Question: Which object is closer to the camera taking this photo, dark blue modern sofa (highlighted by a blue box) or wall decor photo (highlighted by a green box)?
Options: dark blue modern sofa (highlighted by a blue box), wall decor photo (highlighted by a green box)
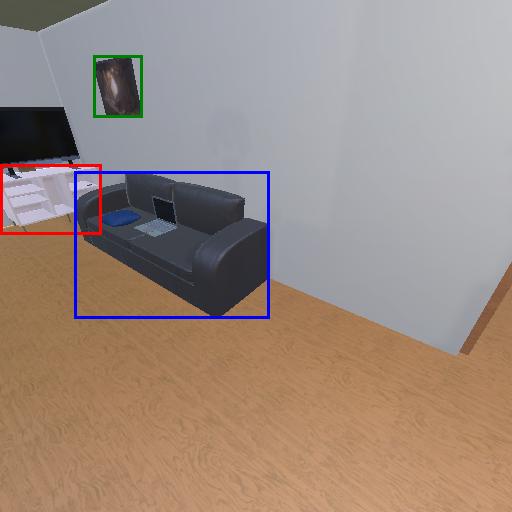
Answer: dark blue modern sofa (highlighted by a blue box)